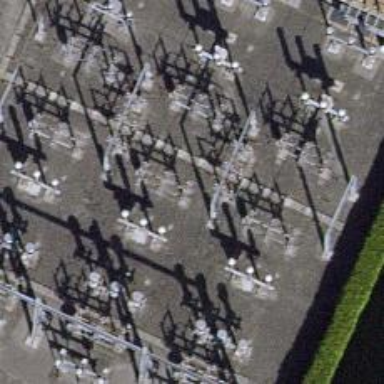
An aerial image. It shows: Busbar power line with 3 cables.